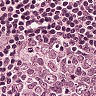
Metastatic tissue present: no